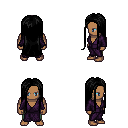
a pixel art fantasy rpg character, male body template, human, dark skin, purple robe, teal pants, black extra-long hairstyle, four views (front, back, left, right), 2x2 character sprite sheet, small pixel art, hard edges, no anti-aliasing